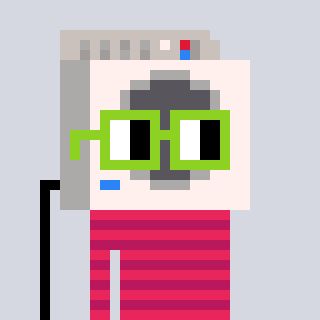
a pixel art character with square light green glasses, a washing machine-shaped head and a darkpink-colored body on a cool background